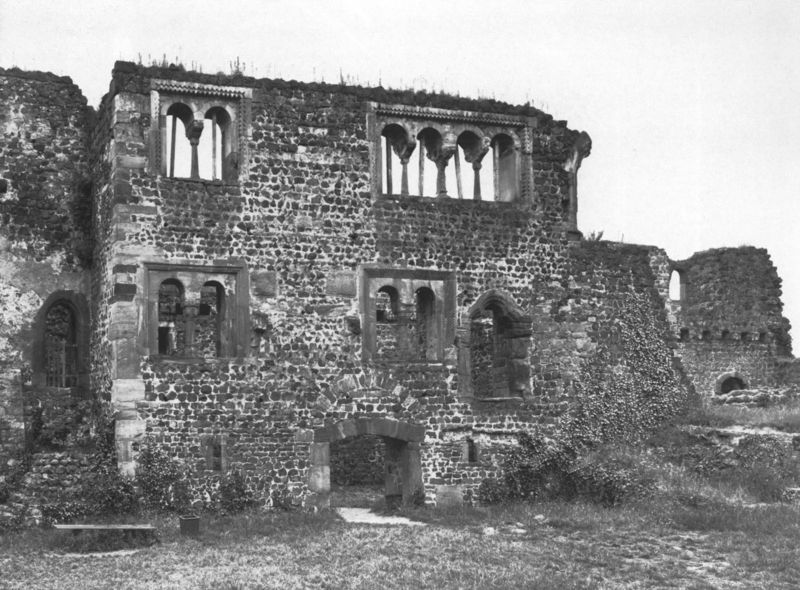
Titel: Burg Münzenberg
Standort: Münzenberg, Burg Münzenberg (EU - D - H)
Schlagwörter: himmel, landschaft, fenster, säule, säulen, gras, haus, schloss, architektur, stein, busch, kirche, bogen, mauer, ziegel, tor, foto, bögen, ruine, burg, palast, schwarzweiss, photo, gemäuer, tore, mittelalter, fensterbögen, graz, palastruine, gesprüpp